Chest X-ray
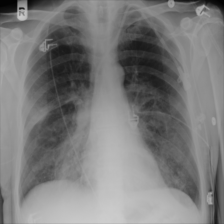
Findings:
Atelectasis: negative
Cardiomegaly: negative
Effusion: negative
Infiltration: negative
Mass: negative
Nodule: negative
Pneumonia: positive
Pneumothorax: negative
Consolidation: negative
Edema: positive
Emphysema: negative
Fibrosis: negative
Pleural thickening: negative
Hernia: negative